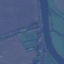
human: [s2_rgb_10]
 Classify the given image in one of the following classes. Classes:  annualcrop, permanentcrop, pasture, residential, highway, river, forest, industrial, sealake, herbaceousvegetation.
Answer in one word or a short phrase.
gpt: River